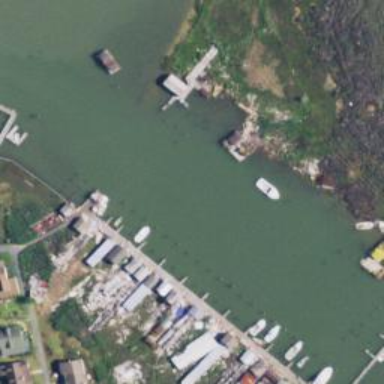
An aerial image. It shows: Pier with mooring facilities.